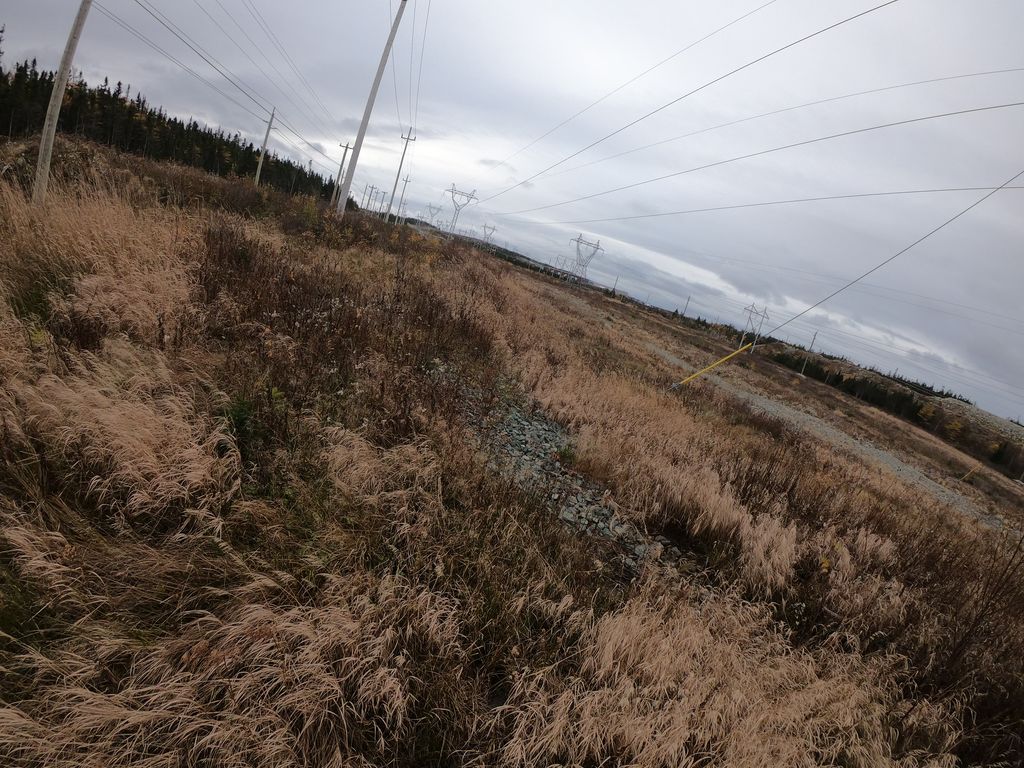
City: st_johns